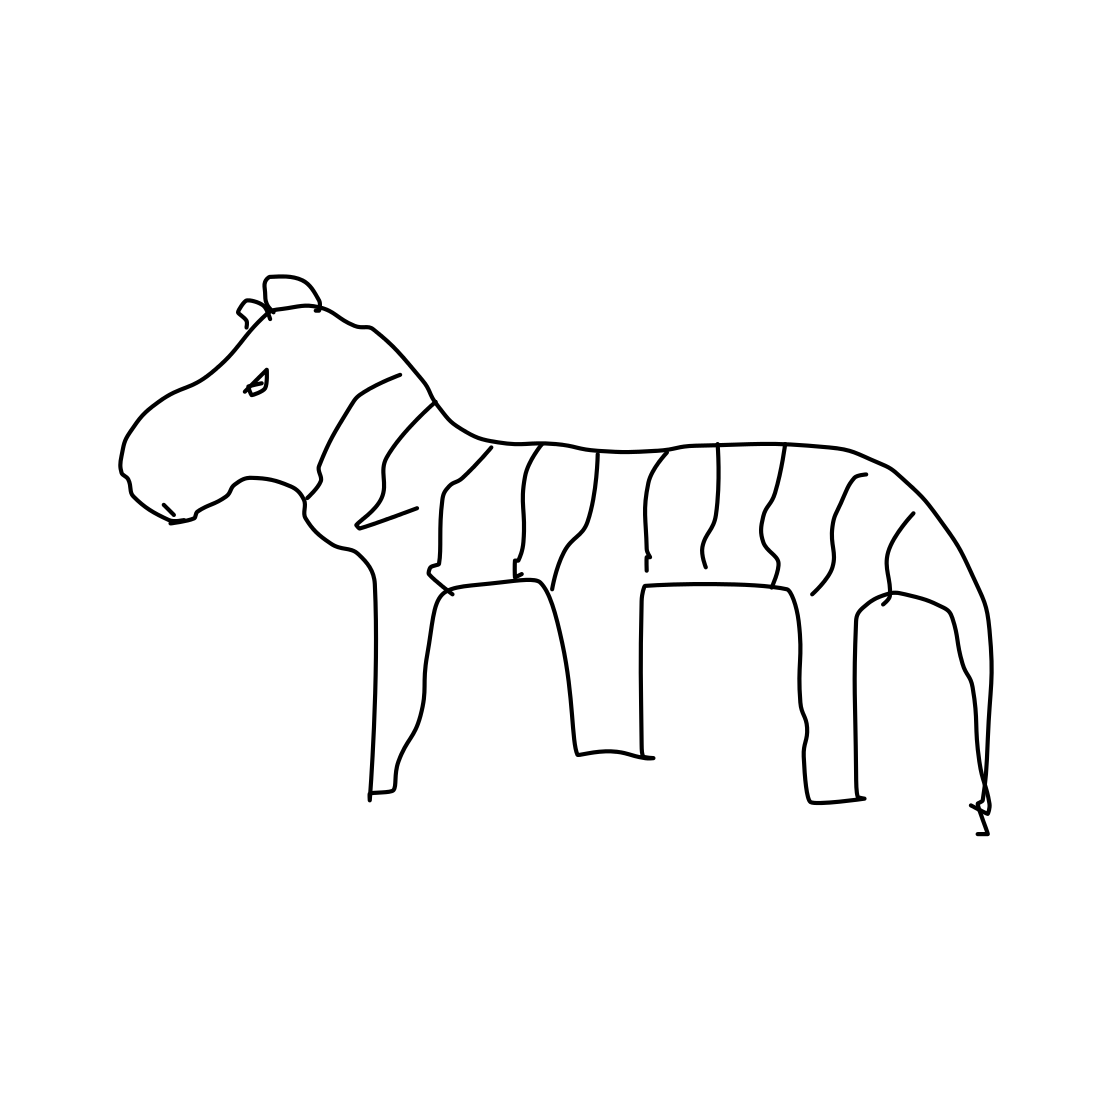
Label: zebra